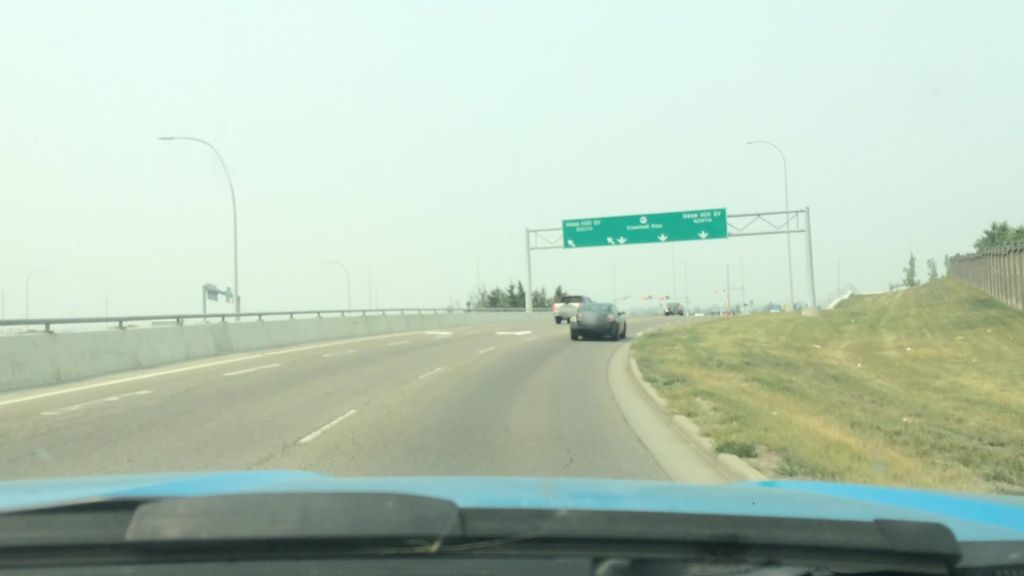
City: calgary